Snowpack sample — Buffalo Mountain, Silverthorne, Colorado, USA (2/22/26, 2:02 PM MST)
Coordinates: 39.622, -106.113
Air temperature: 33 °F
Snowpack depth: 63 cm
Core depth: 20 cm
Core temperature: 24.8 °F
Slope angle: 11°, slope face: 116°
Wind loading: low
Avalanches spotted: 0
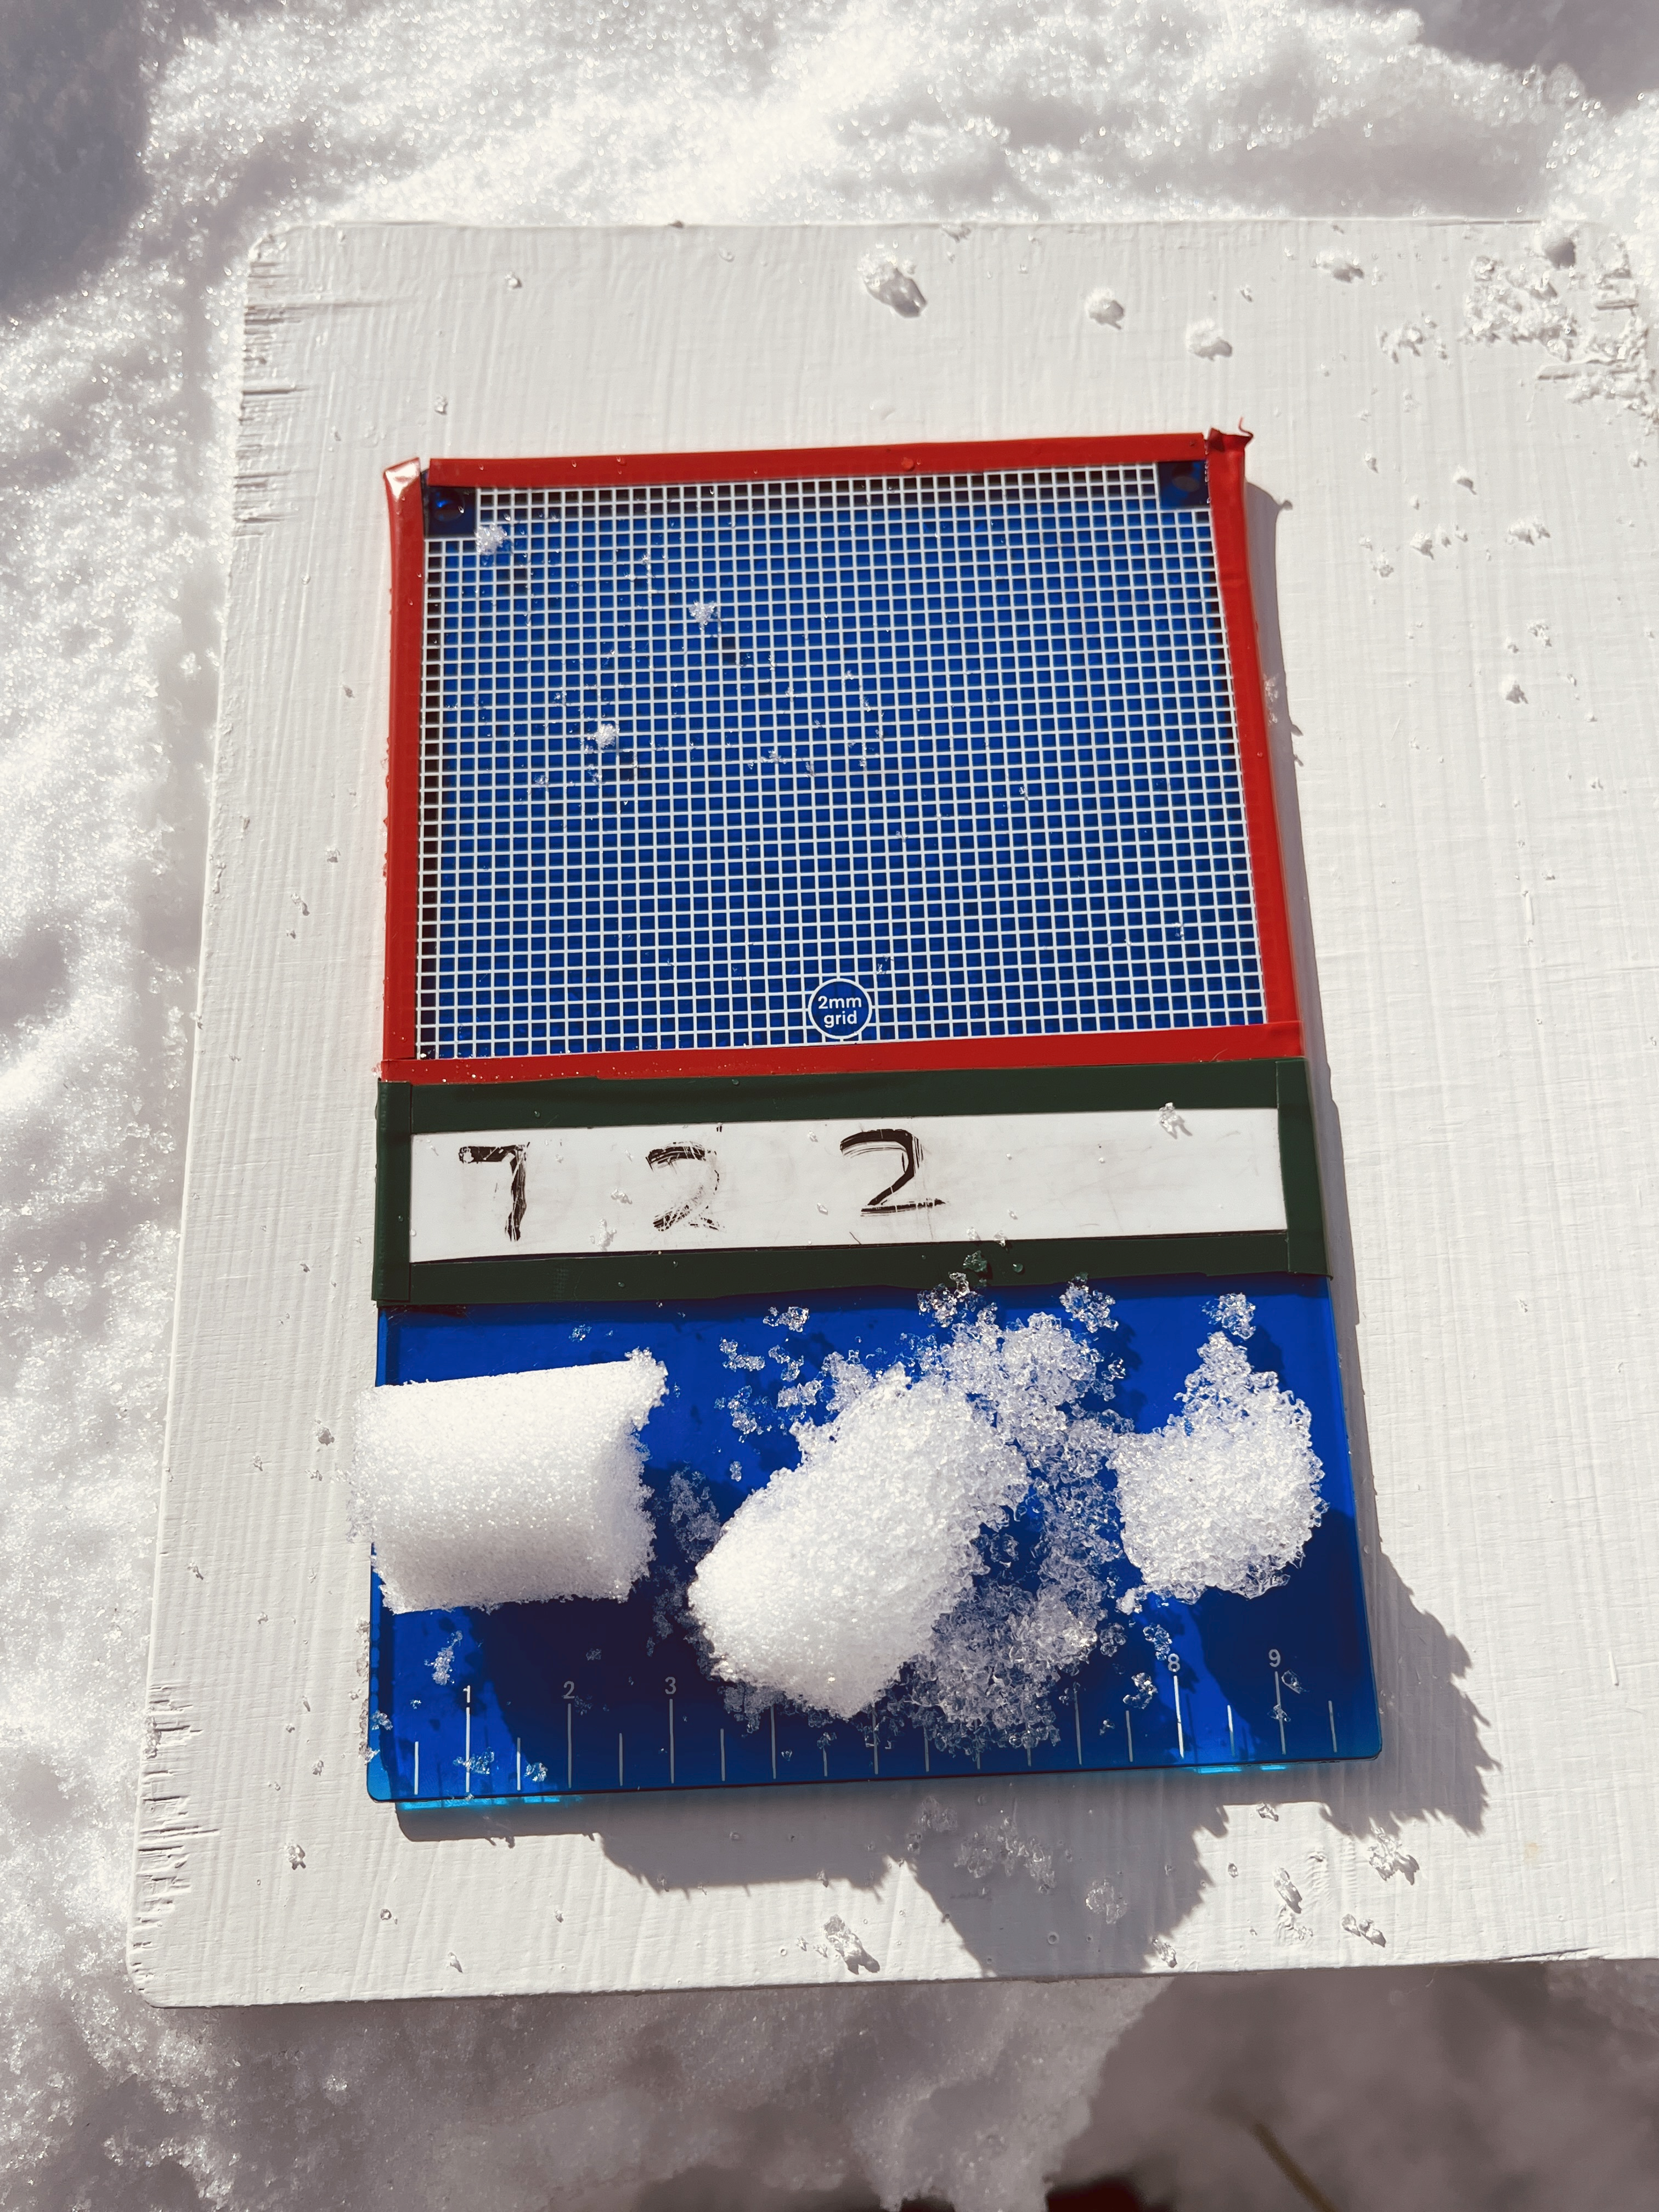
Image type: crystal_card
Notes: In a firebreak similar to site 1, minimal wind loading with no spotted avalanches (not many faces in view though)